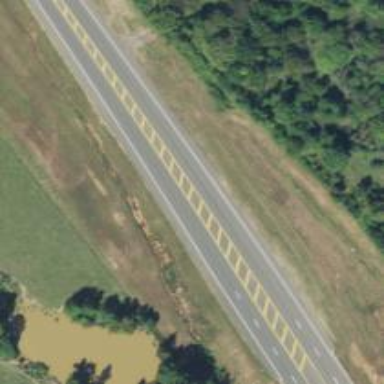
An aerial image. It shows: Primary road with asphalt surface.